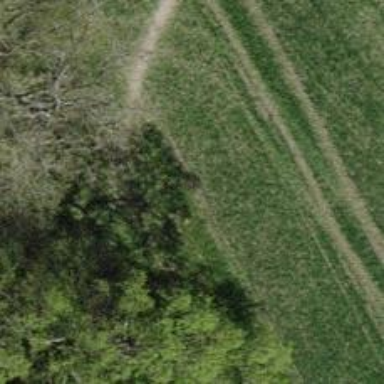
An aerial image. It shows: Path.